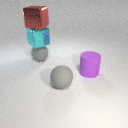
large gray rubber sphere in front of large purple rubber cylinder